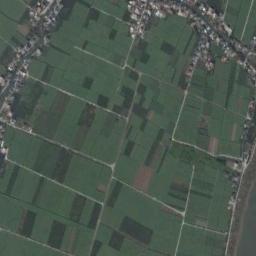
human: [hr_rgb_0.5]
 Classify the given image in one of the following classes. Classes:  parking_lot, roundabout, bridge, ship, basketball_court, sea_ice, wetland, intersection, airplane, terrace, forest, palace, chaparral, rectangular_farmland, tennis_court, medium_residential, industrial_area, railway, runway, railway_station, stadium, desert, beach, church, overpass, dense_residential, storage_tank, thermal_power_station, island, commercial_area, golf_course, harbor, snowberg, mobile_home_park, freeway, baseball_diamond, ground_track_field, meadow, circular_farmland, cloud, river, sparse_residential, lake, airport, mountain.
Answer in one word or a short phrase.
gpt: rectangular_farmland